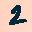
Label: 2